Question: I have below 2 classes in different packages:
'''
package chapter1.one;
strictfp class SuperClass
{
protected void testMe()
{
System.out.println("Testing myself!");
}
}
package chapter1.two;
import chapter1.one.*;
public class SubClass extends SuperClass
{
public void testIt()
{
this.testMe();
}
public static void main(String[] args)
{
SubClass o = new SubClass();
o.testMe();
o.testIt();
}
}
'''
Ofcourse the superclass is accessible , but when I make it strictfp (just to know what access level it supports), I get below error:
So can I say that has the same access levels as that of ?
Here is the screenshot where I read it.

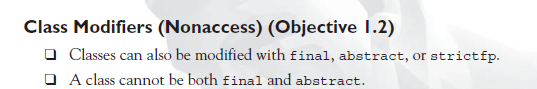
Answer: 'strictfp' is NOT an access modifier so if you don't use any along with it then the method's access level is default.
'strictfp' means "strict floating points", it's used to guarantee that method will always work the same regardless of what JVM it's running on.